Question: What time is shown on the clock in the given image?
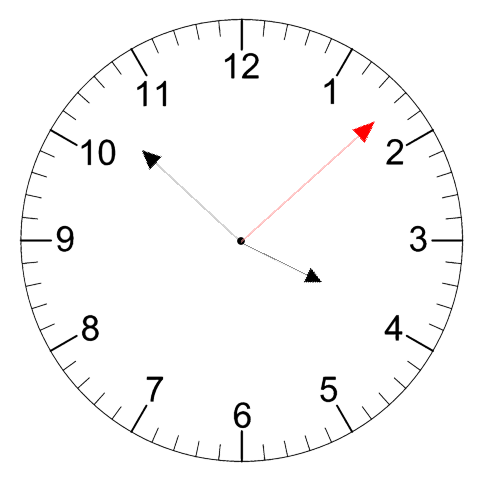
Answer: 03:52:08